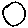
Label: circle